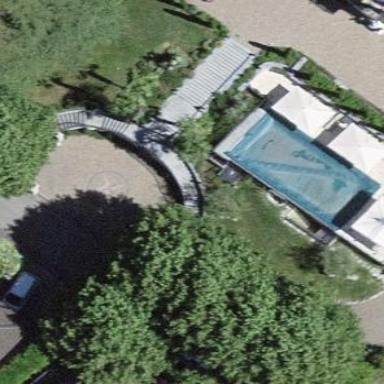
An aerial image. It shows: Swimming pool located in leisure land.